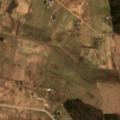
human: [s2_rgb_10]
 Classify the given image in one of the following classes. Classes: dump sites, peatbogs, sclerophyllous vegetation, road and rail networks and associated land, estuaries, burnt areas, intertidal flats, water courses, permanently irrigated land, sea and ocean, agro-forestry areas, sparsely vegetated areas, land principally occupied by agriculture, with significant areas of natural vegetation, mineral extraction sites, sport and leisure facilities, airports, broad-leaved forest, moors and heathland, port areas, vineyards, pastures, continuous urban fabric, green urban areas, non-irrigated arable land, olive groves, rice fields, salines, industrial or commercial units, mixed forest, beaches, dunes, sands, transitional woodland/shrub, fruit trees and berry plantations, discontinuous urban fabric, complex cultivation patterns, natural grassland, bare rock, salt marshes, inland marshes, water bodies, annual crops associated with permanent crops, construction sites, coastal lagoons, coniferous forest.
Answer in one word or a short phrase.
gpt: non-irrigated arable land, complex cultivation patterns, broad-leaved forest, coniferous forest